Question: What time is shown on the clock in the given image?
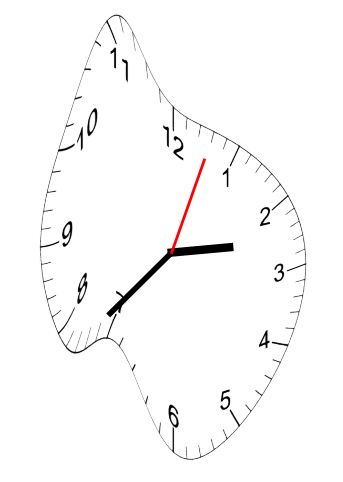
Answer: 02:37:03